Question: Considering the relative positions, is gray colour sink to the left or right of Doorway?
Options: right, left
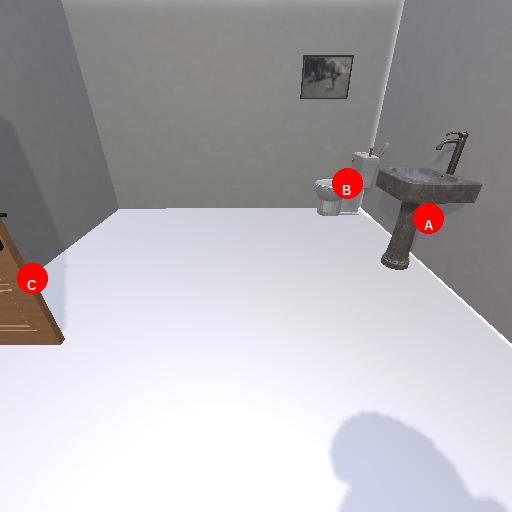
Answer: right